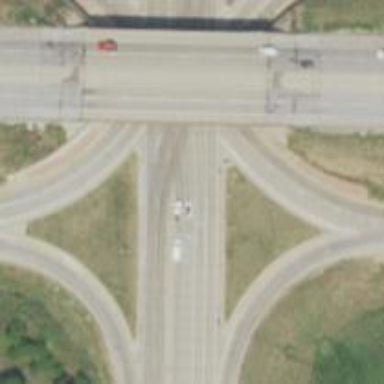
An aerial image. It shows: Primary highway.